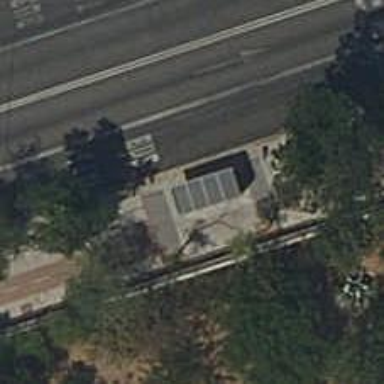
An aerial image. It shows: Bus stop with sheltered platform for public transport.